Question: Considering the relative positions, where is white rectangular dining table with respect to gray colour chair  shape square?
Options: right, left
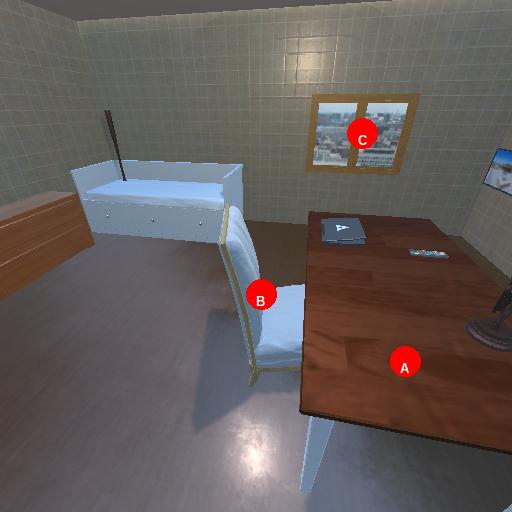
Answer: right